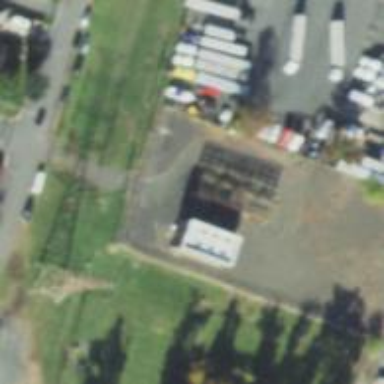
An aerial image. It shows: Minor distribution substation.